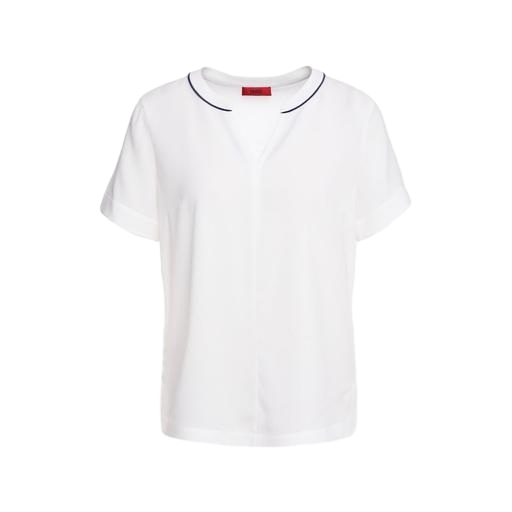
white contrast-trim shirt, white split neck tee, white short-sleeved top, white background